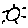
Label: sun